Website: apple
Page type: cross-sells
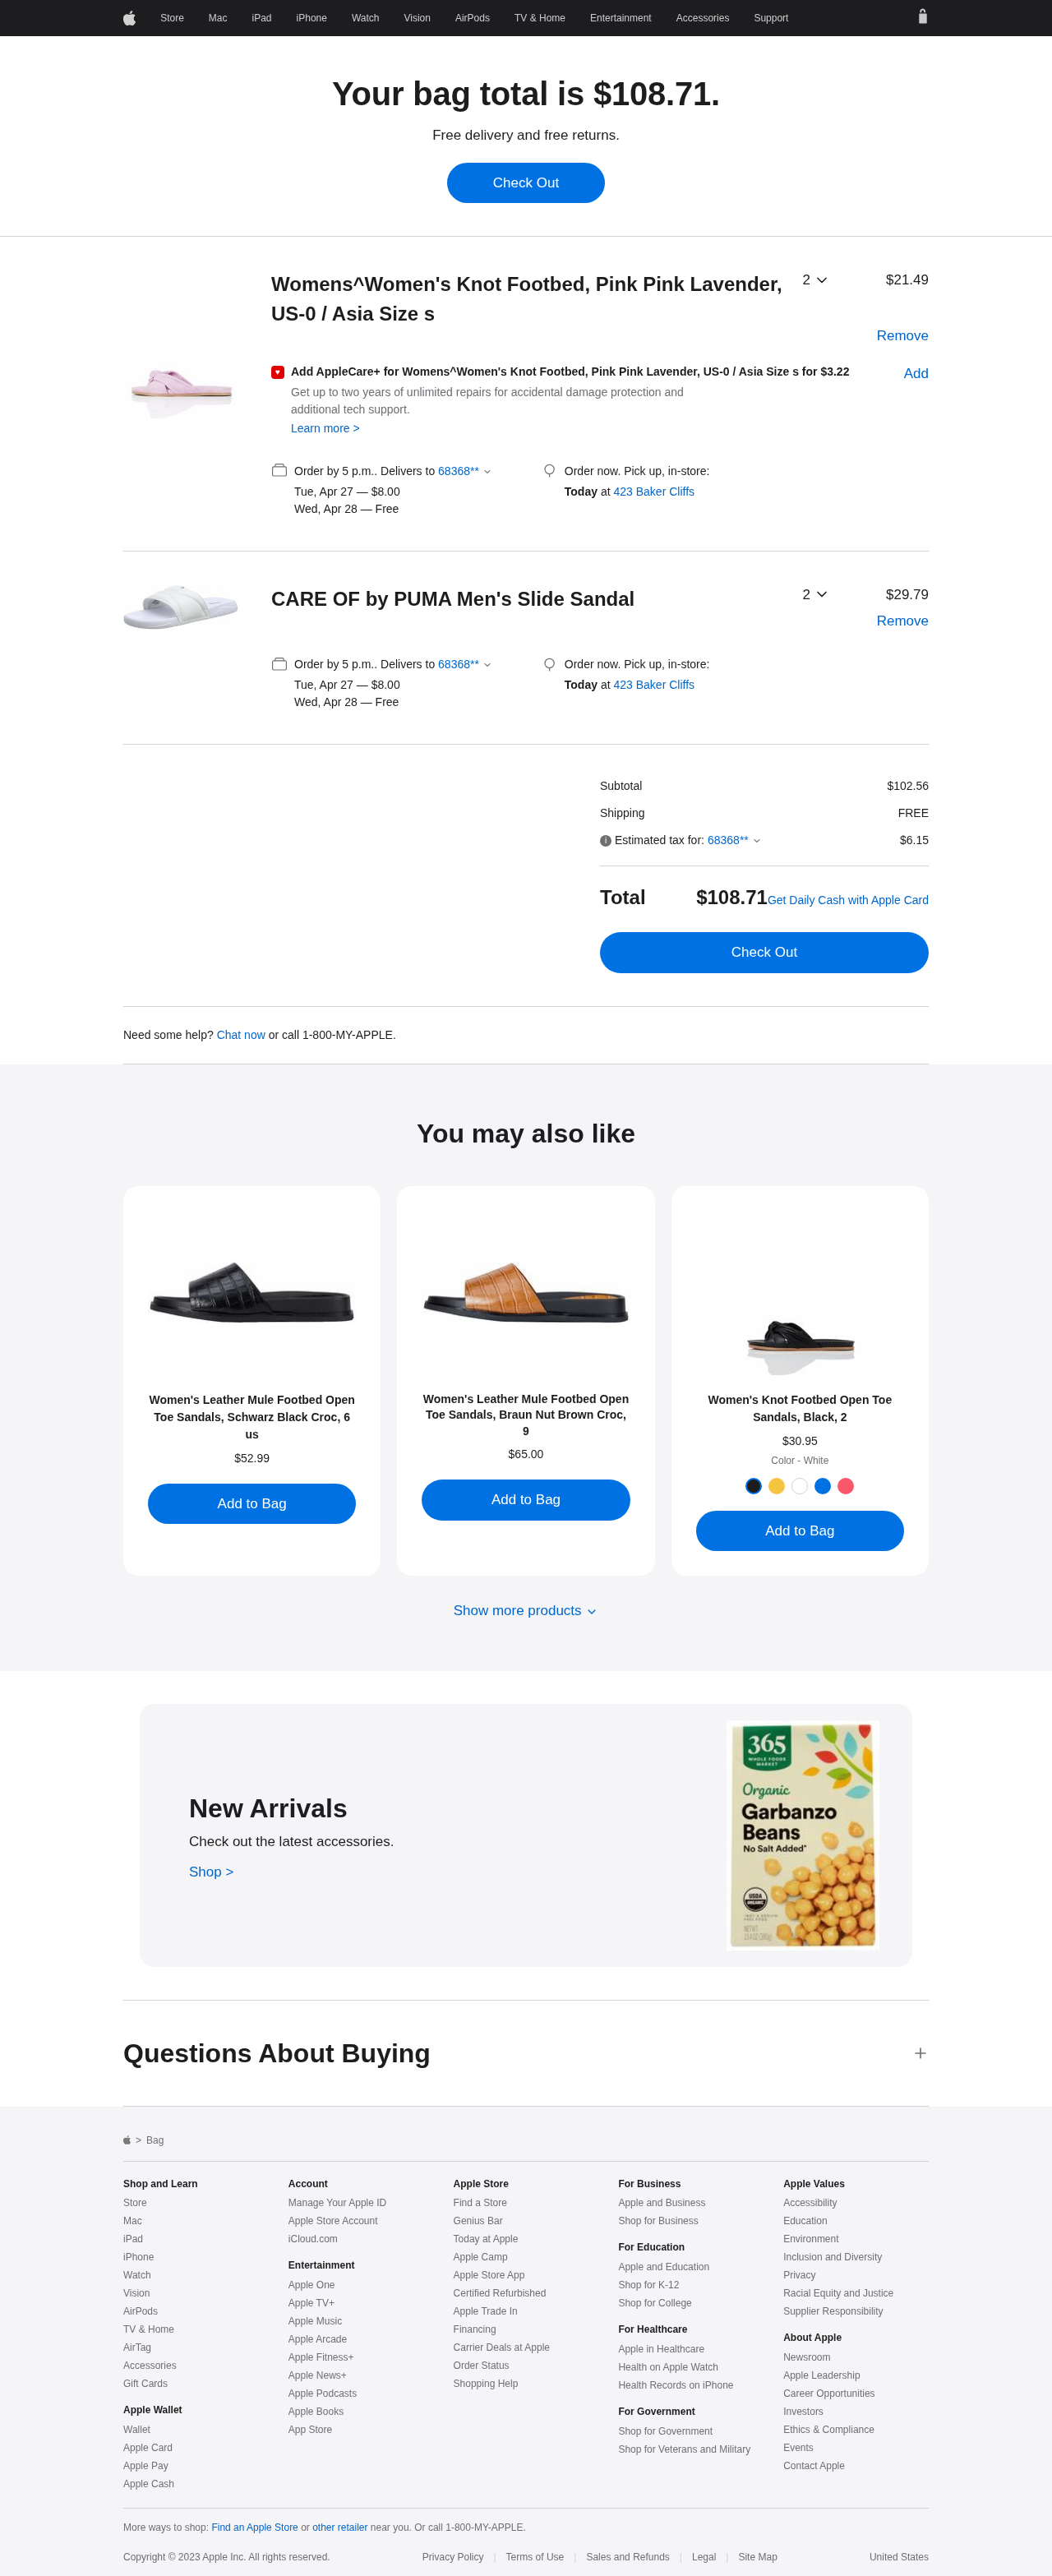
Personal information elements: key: PII_LOCATION1_STREET
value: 423 Baker Cliffs
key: PII_POSTCODE
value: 68368
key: PII_POSTCODE_FULL
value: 68368
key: PII_POSTCODE_NUMERIC
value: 68368
Product elements: key: PRODUCT1_NAME
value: Womens^Women's Knot Footbed, Pink Pink Lavender, US-0 / Asia Size s
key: PRODUCT1_PRICE
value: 21.49
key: PRODUCT1_QUANTITY
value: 2
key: PRODUCT2_NAME
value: CARE OF by PUMA Men's Slide Sandal
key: PRODUCT2_PRICE
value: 29.79
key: PRODUCT2_QUANTITY
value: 2
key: PRODUCT3_NAME
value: Women's Leather Mule Footbed Open Toe Sandals, Schwarz Black Croc, 6 us
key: PRODUCT3_PRICE
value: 52.99
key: PRODUCT4_NAME
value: Women's Leather Mule Footbed Open Toe Sandals, Braun Nut Brown Croc, 9
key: PRODUCT4_PRICE
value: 65
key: PRODUCT5_NAME
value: Women's Knot Footbed Open Toe Sandals, Black, 2
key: PRODUCT5_PRICE
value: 30.95
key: PRODUCT1_NAME2
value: Womens^Women's Knot Footbed, Pink Pink Lavender, US-0 / Asia Size s
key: PRODUCT1_APPLECARE_PRICE
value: $3.22
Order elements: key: ORDER_TOTAL
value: $108.71
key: ORDER_DELIVERY_DATE
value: Tue, Apr 27
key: ORDER_DELIVERY_DATE2
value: Wed, Apr 28
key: ORDER_DELIVERY_DATE3
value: Tue, Apr 27
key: ORDER_DELIVERY_DATE4
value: Wed, Apr 28
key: ORDER_SUBTOTAL
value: $102.56
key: ORDER_SHIPPING_COST
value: FREE
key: ORDER_TAX
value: $6.15
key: ORDER_TOTAL2
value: $108.71